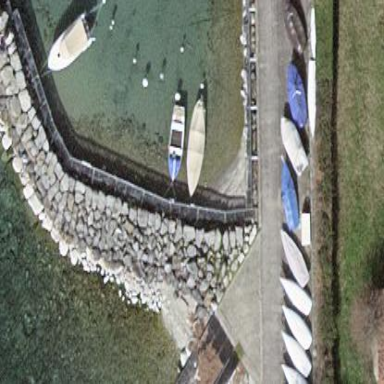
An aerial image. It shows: Breakwater structure.